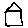
Label: house